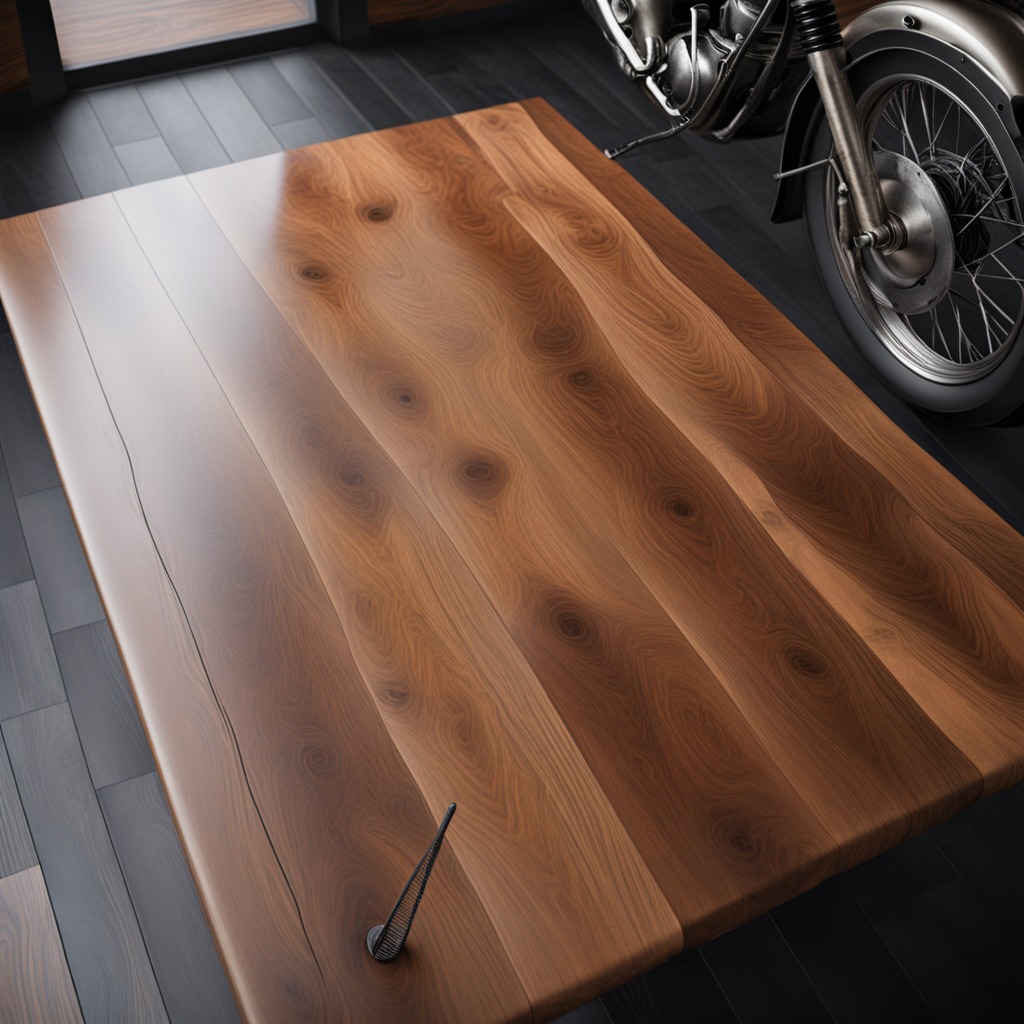
A coiled metal spring is lying on the wooden table in the garage.